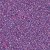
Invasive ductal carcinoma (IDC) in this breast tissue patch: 1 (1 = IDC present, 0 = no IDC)